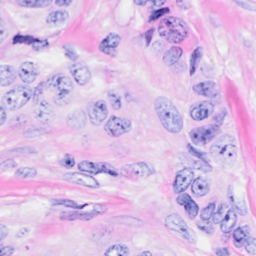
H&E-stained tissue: Breast